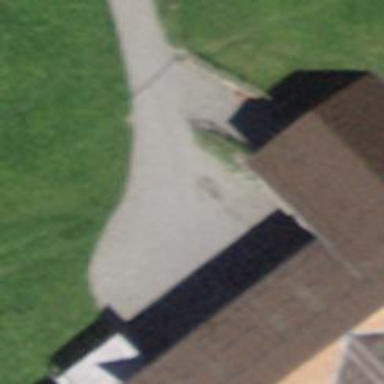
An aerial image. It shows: Grassy path.